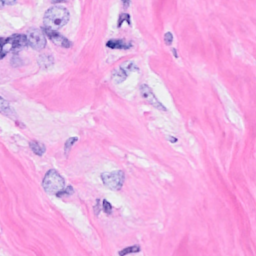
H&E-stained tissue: Breast